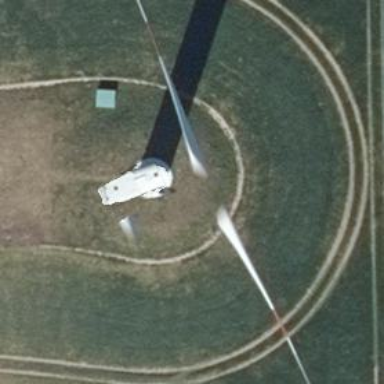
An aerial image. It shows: Wind power generator.